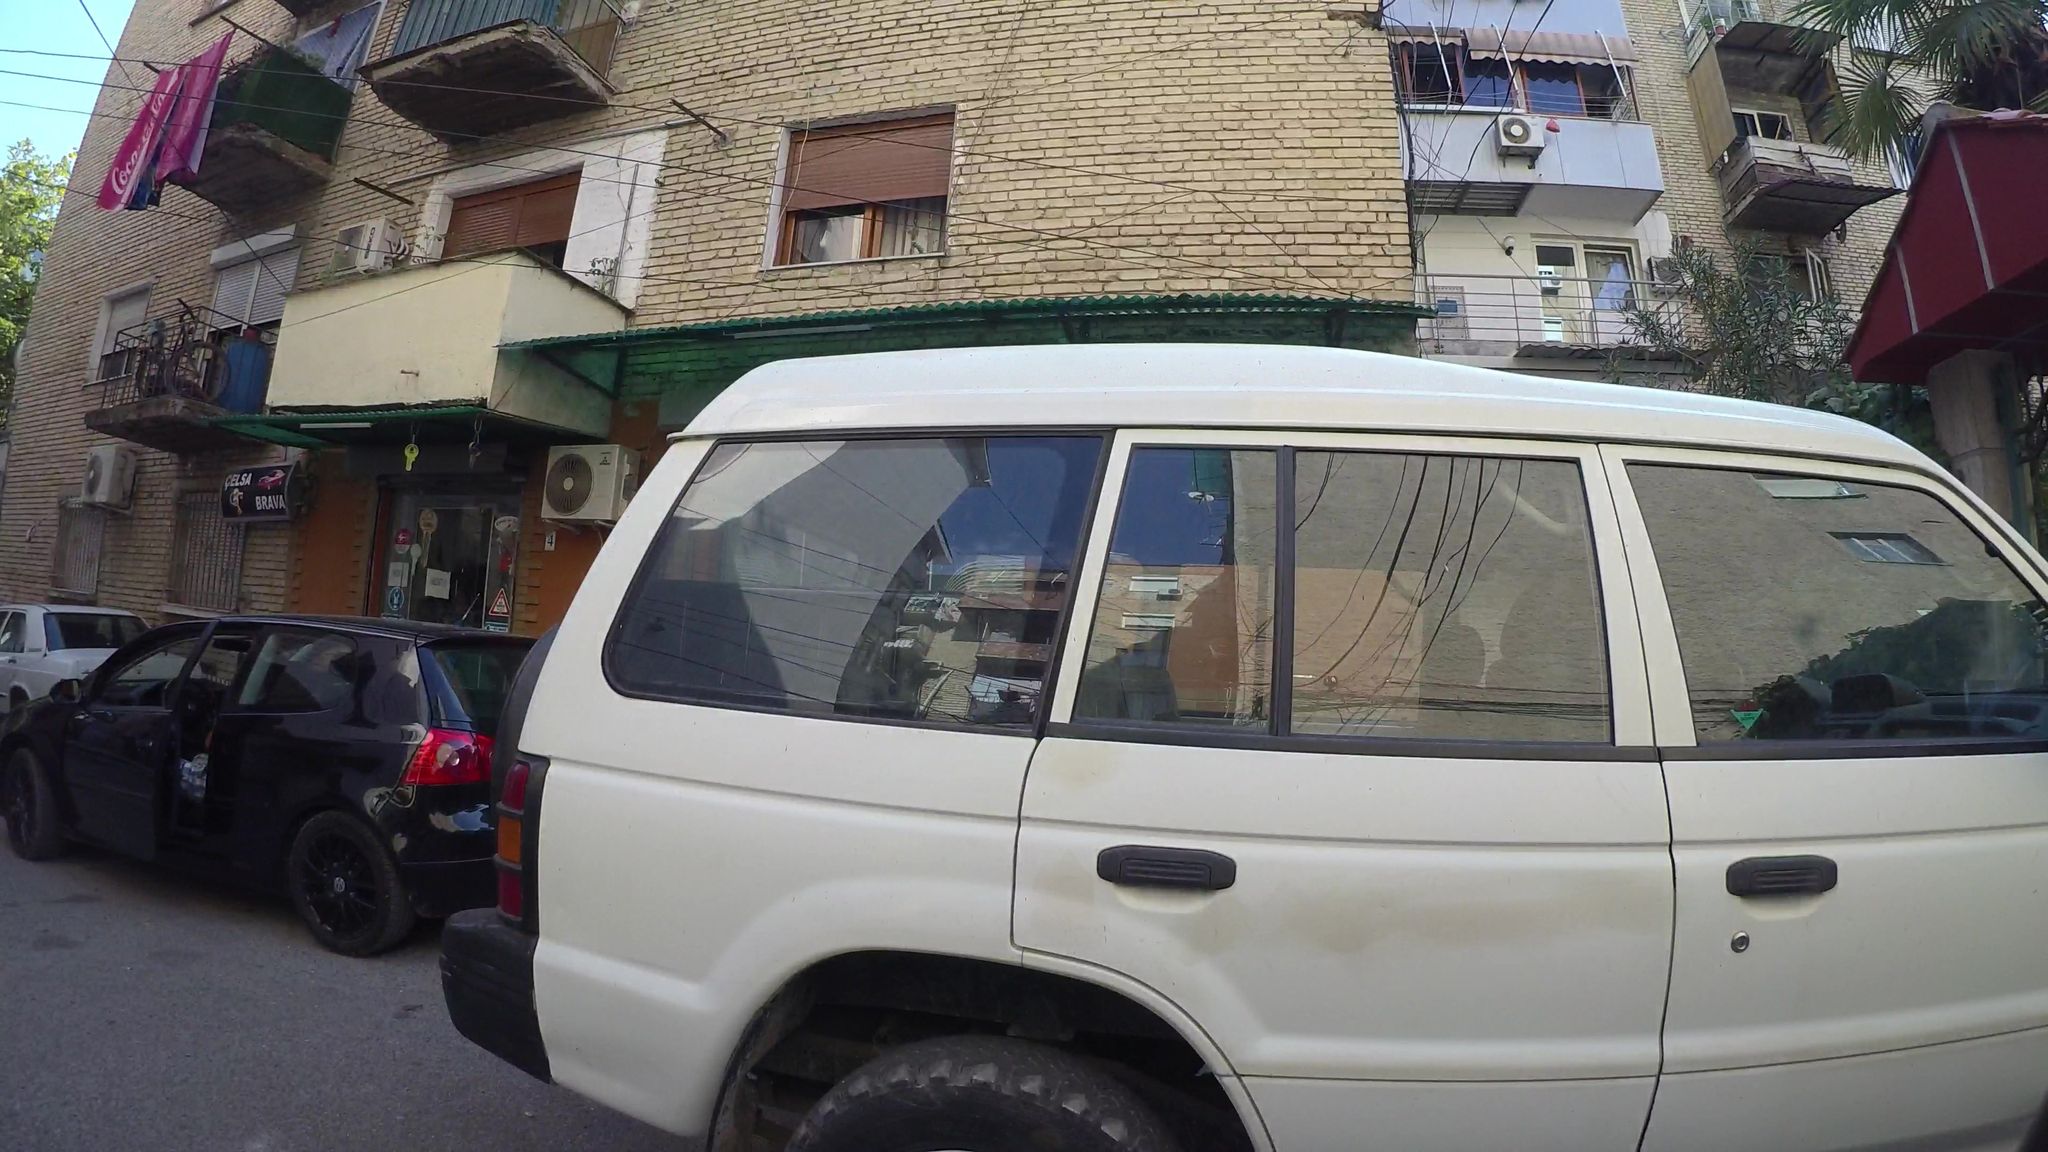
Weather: clear
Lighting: day
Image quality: good
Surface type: walking surface
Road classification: service, footway, living_street
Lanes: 1
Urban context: urban centre
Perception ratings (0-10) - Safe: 6.24, Lively: 8.2, Beautiful: 4.8, Boring: 9.29, Depressing: 5.58, Wealthy: 4.83